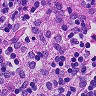
Metastatic tissue present: no